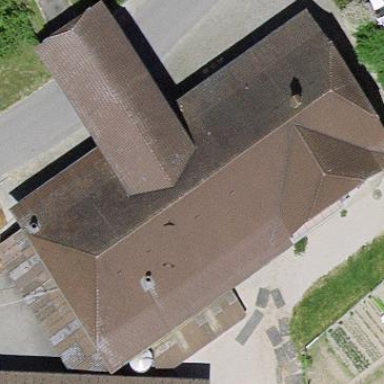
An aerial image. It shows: Farm building.